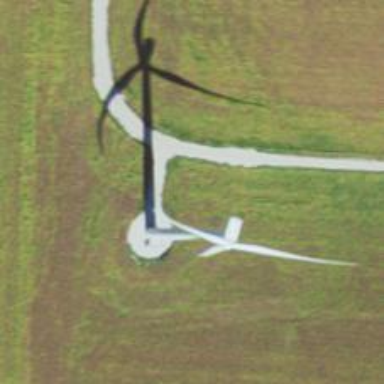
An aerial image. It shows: Wind generator powered by horizontal-axis wind turbine.